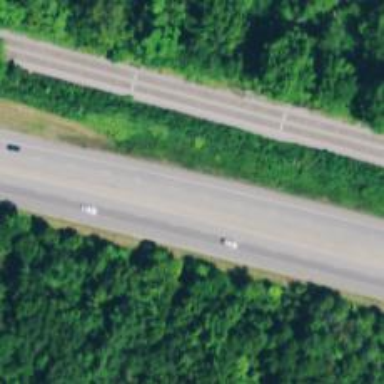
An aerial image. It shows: Trunk highway with expressway features.